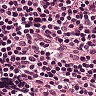
Metastatic tissue present: no